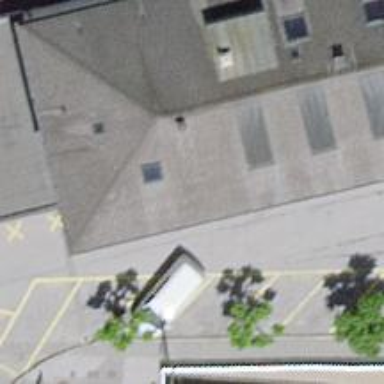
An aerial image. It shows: Post office.